Question: I am trying to send some data on button click to a controller and display the response in a content div back in the view. However i am facing problem while sending the data to the controller. Here is what i am trying to do :
'''
<script>
$(document).ready(function(){
$("#btn1").click(function(){
$.ajax({
type: 'GET',
url: 'get-response',
dataType: 'json',
data: {
"id": "1"
},
success: function(response){
$('#content').html(response.first);
}
});
});
$("#btn2").click(function(event){
$.ajax({
type: 'GET',
url: 'get-response',
dataType: 'json',
data: {
"id": "2"
},
success: function(response){
$('#content').html(response.first);
}
});
});
});
</script>
<input type="button" id="btn1" value="Button1 Content" />
<input type="button" id="btn2" value="Button2 Content" />
<br>
<div id="content"></div>
'''
'''
Route::get('ajax-example', function(){
return View::make('test');
});
Route::get('get-response/{id}', array('as'=>'get-response', 'uses'=>'AjaxController@getResult'));
'''
'''
public function getResult($id){
if($id==1){
$content = "Hello";
}
else if($id==2){
$content = "World";
}
return Response::json(array('first'=>$content));
}
'''

Can anyone please help me out here. I am a bit confused right now. Thanks :)
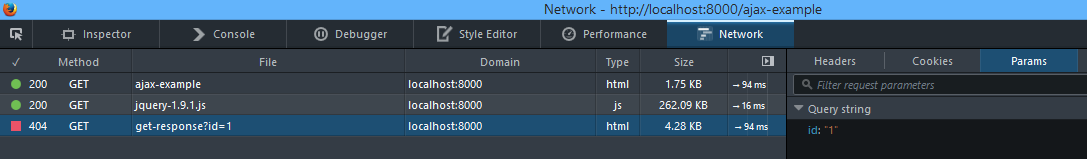
Answer: ok so i guess i figured it out what was causing the problem.
I changed my route to
'''
Route::get('get-response', array('as'=>'get-response', 'uses'=>'AjaxController@getResult'));
'''
and in controller i added
'''
public function getResult(){
$id = $_GET['id'];
'''
Now it seems to working just fine :)